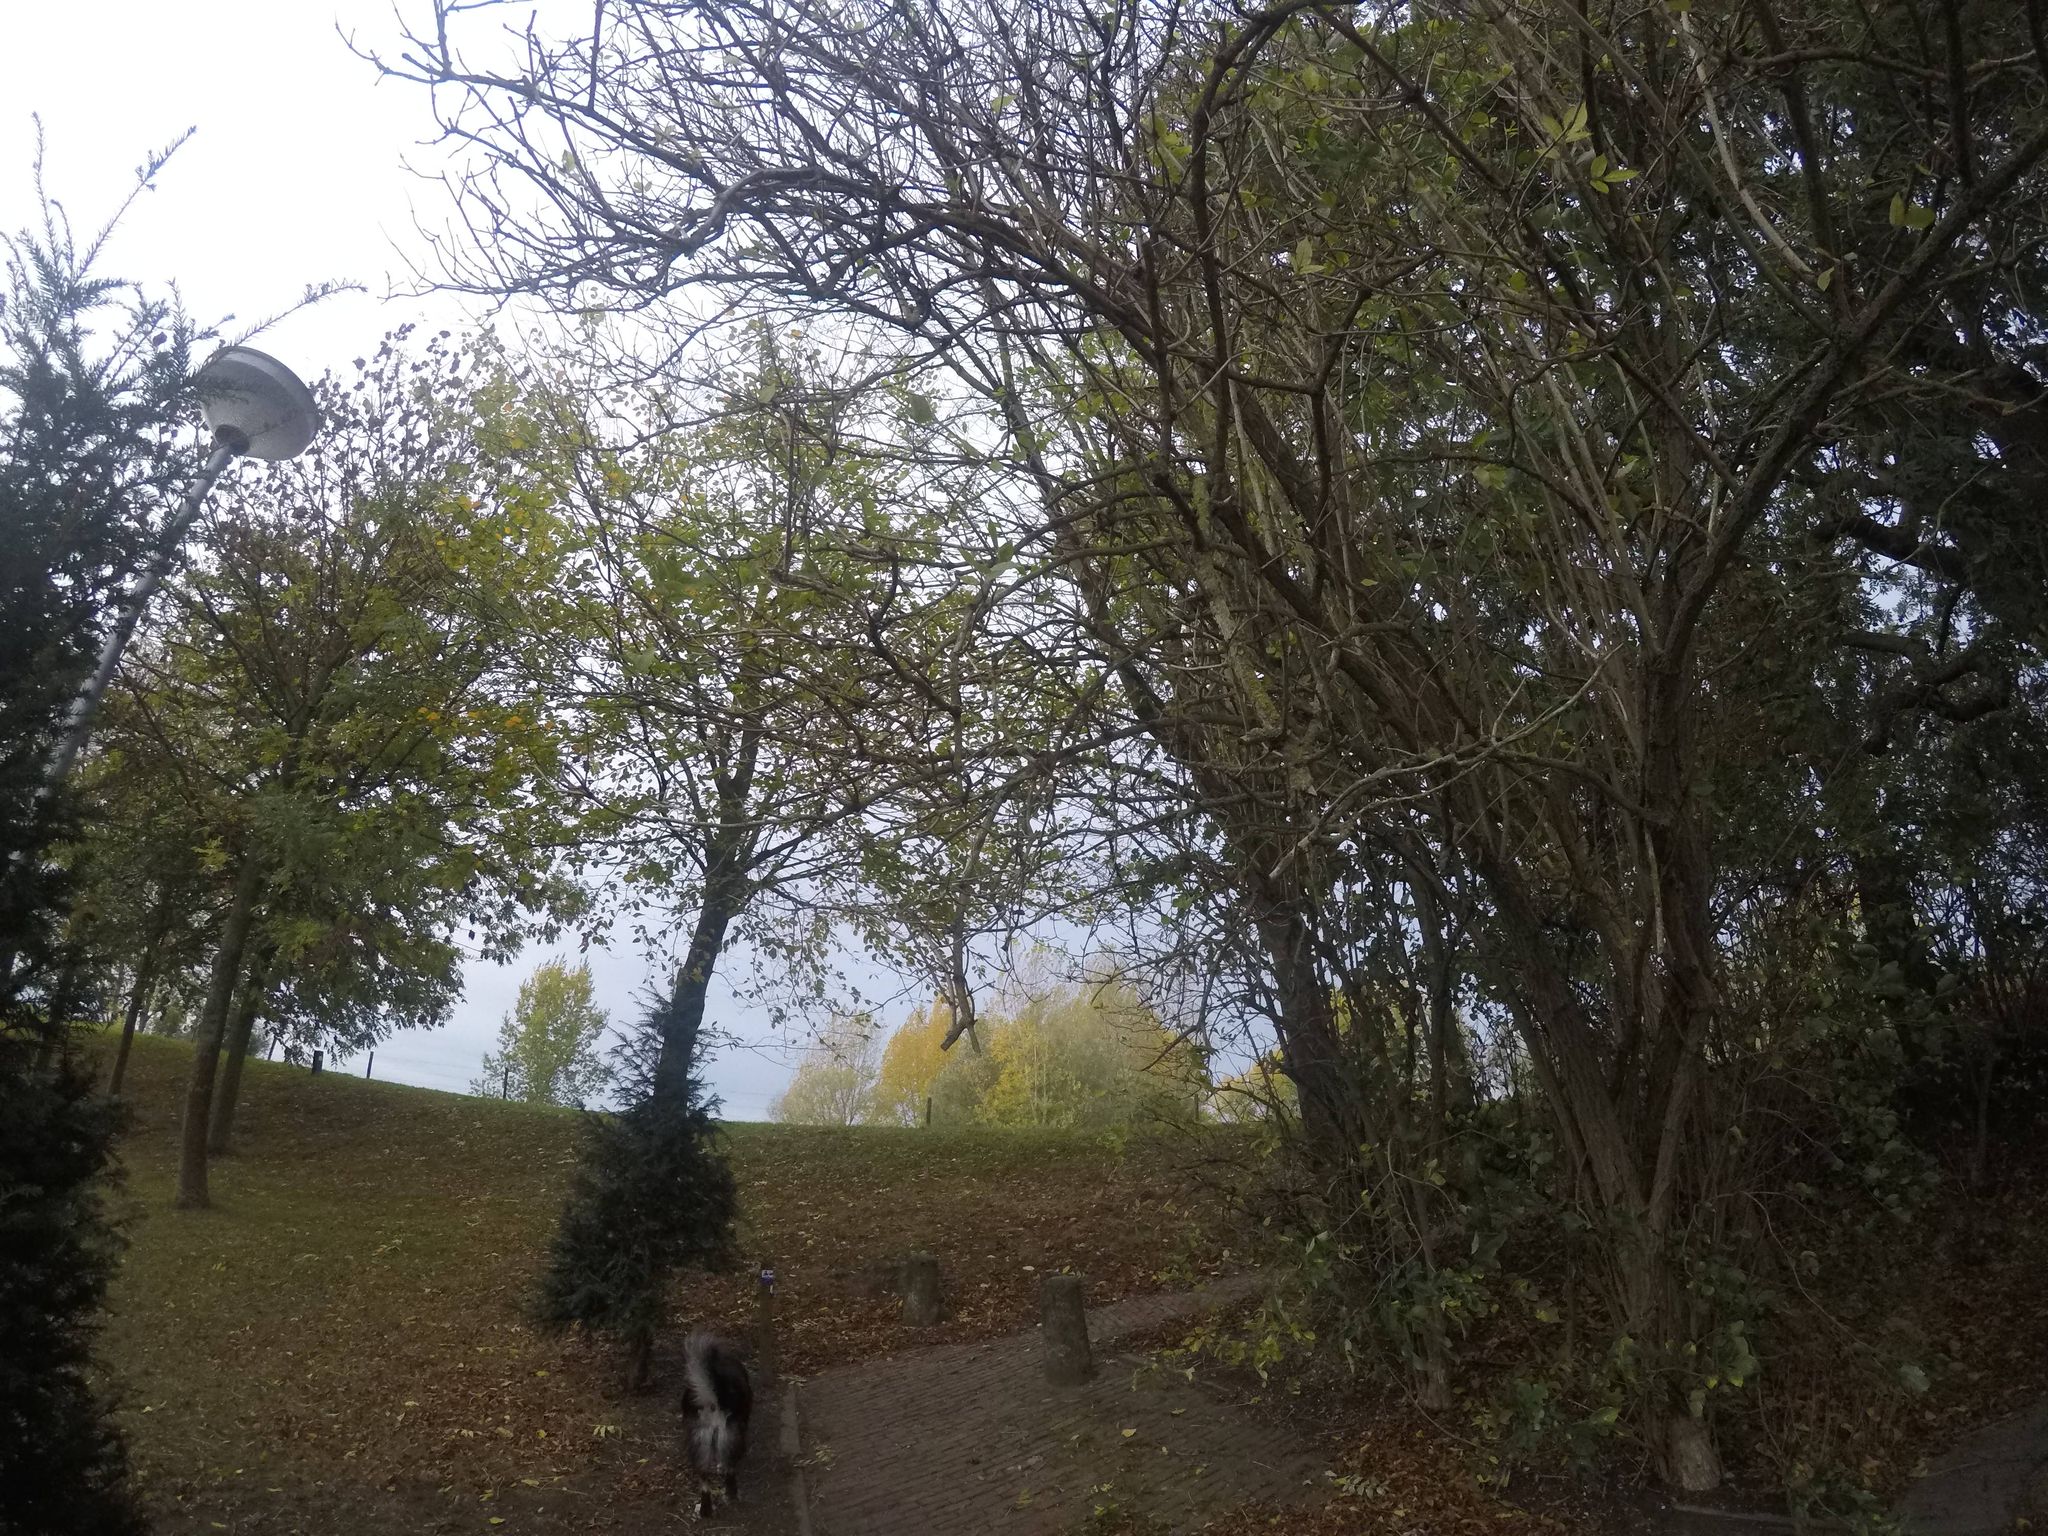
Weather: clear
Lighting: day
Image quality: slightly poor
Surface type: walking surface
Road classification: steps, residential, footway
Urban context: suburban or peri-urban
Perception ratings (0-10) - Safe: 6, Lively: 3.43, Beautiful: 8.9, Boring: 5.78, Depressing: 1.66, Wealthy: 7.23